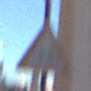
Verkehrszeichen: RadverkehrRechts
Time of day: SunriseSunset
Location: Outdoor (Urban)
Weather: Clear
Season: NotSpecified
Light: Natural